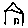
Label: house